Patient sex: M
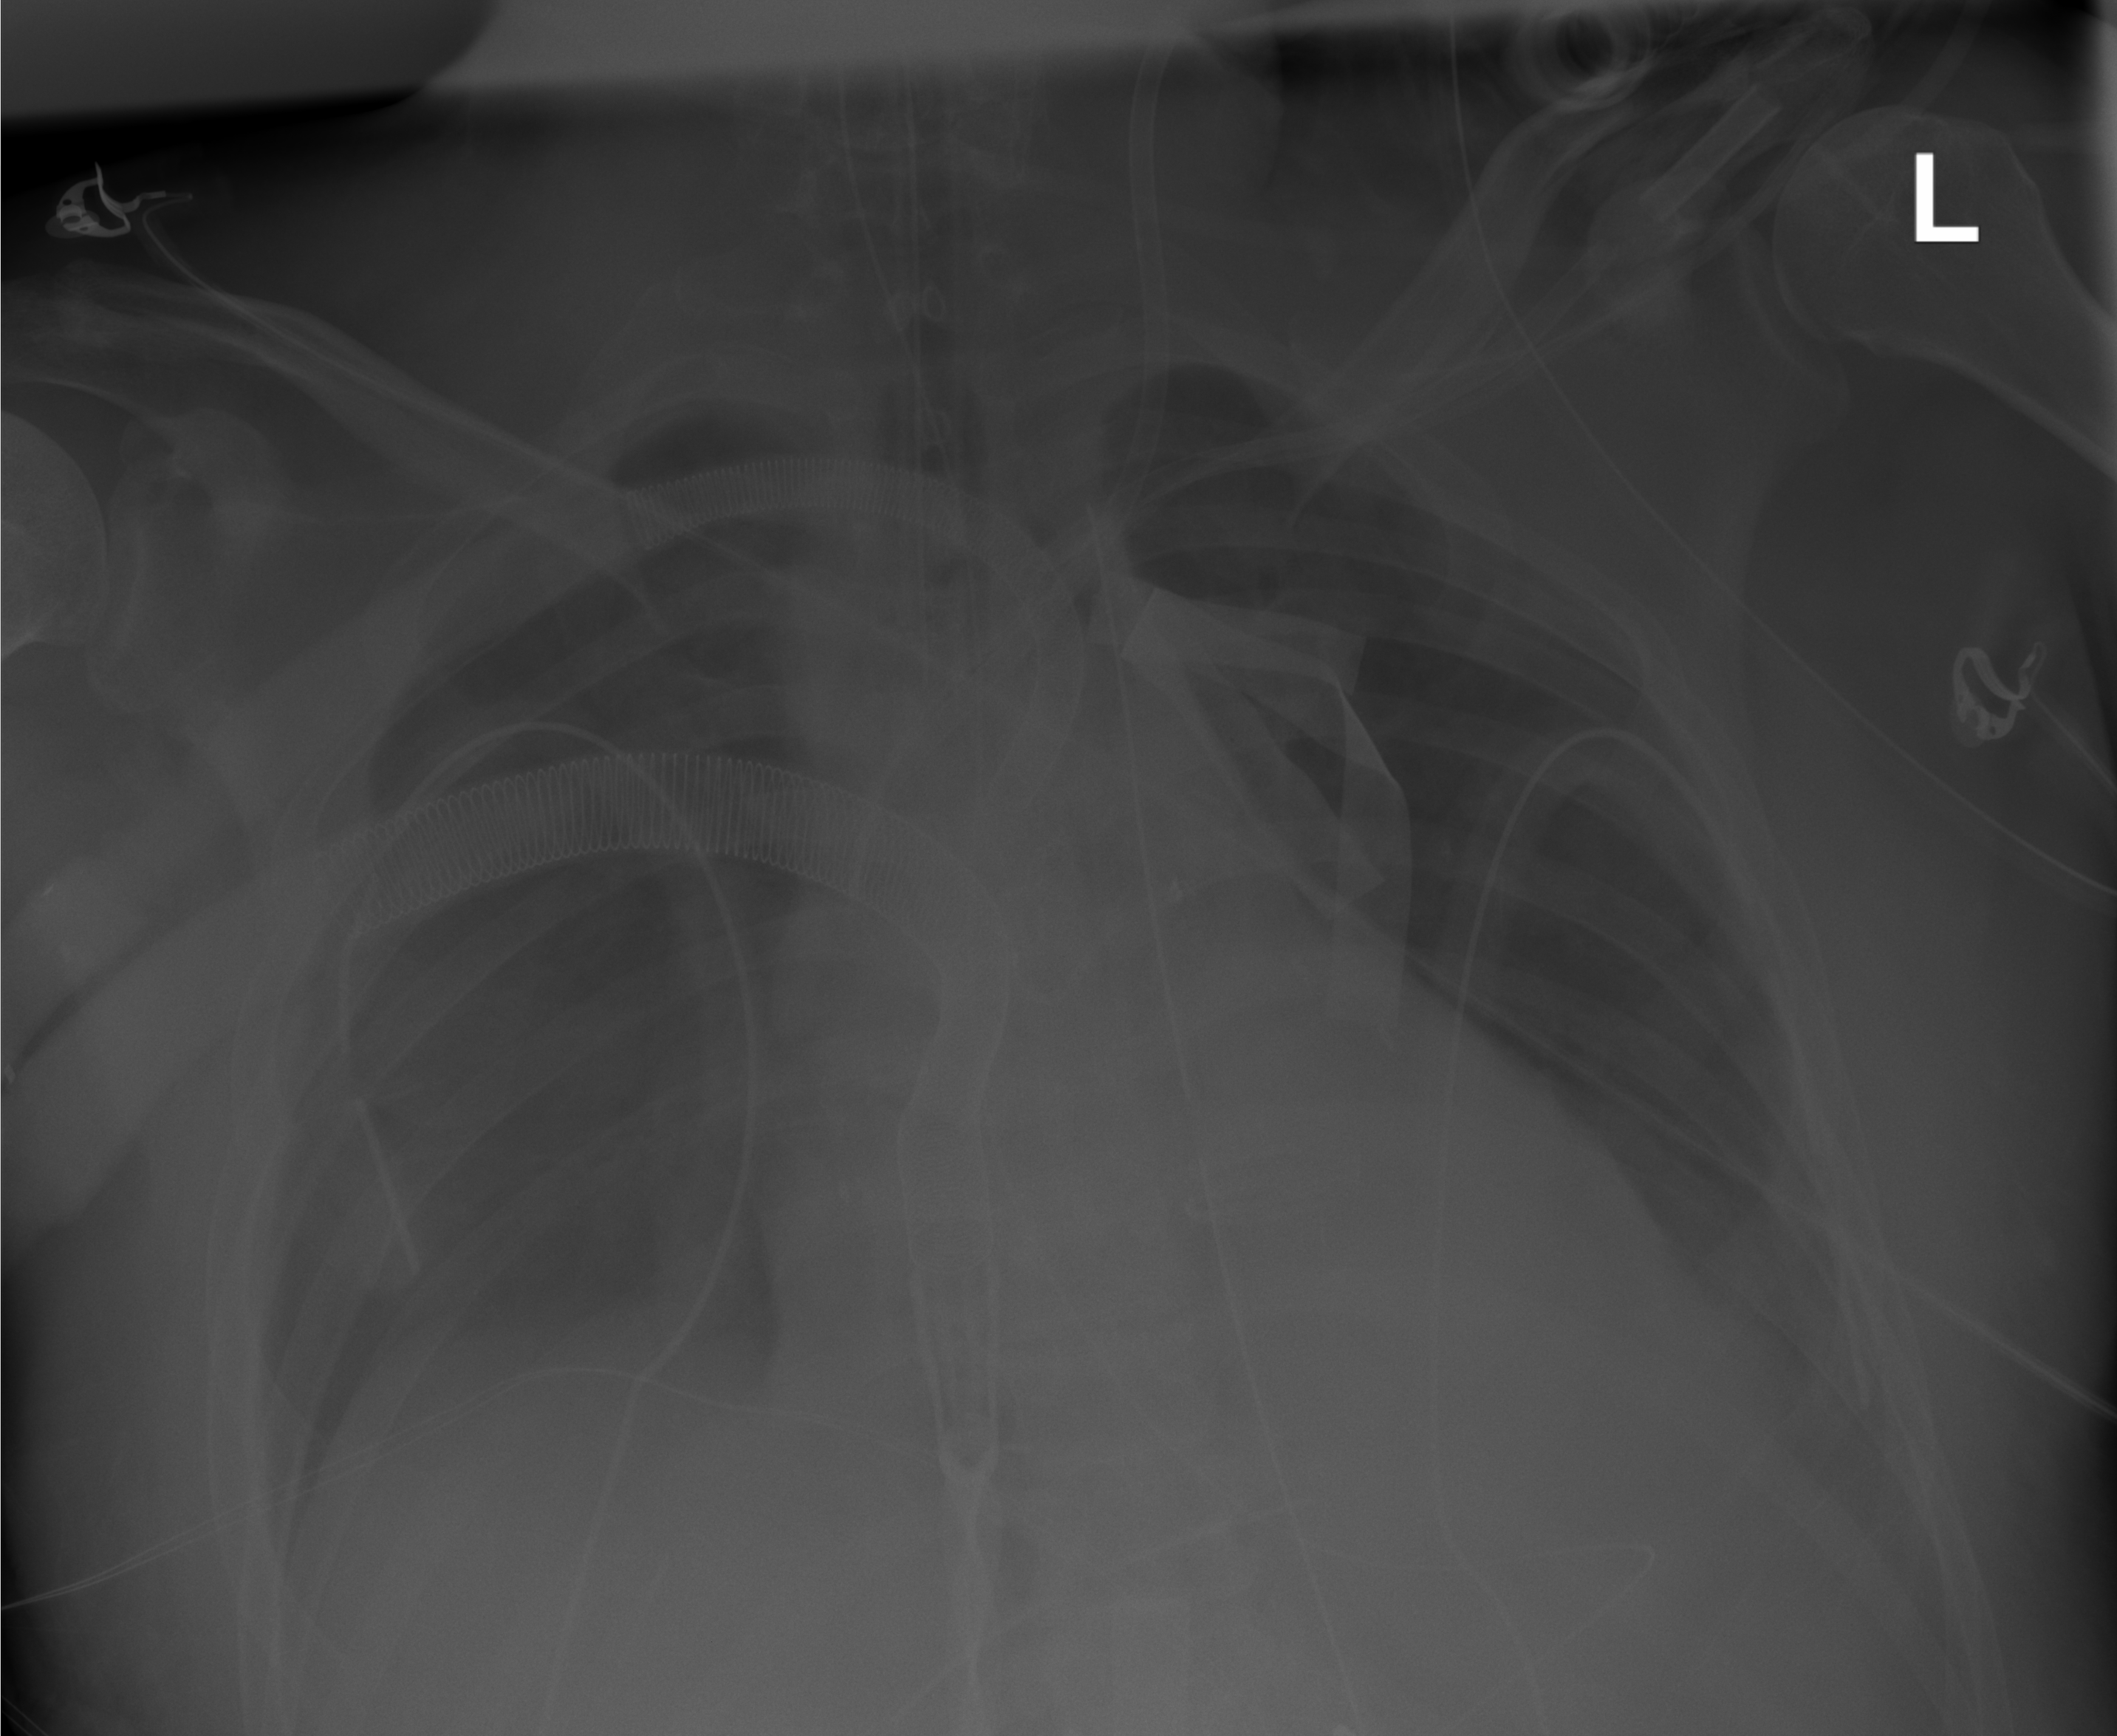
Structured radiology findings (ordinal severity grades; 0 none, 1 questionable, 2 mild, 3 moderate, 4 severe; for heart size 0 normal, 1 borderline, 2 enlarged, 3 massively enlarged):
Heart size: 1
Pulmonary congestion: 1
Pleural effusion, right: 2
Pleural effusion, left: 1
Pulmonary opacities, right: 0
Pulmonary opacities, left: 0
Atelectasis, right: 2
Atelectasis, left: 2